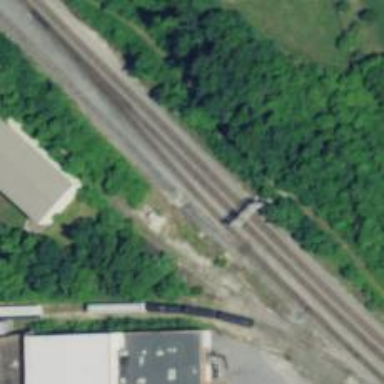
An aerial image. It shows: Railway siding with rails.